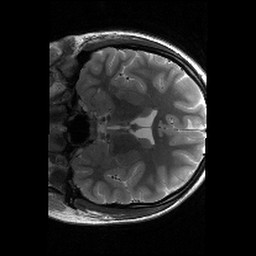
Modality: T2w
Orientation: coronal
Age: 22
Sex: female
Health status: healthy
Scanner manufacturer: siemens
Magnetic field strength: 3 T
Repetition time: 6 s
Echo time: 0.064 s